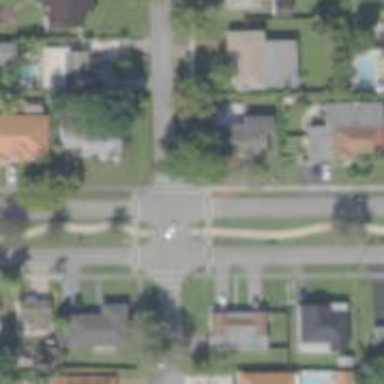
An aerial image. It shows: Marked crossing on footway.